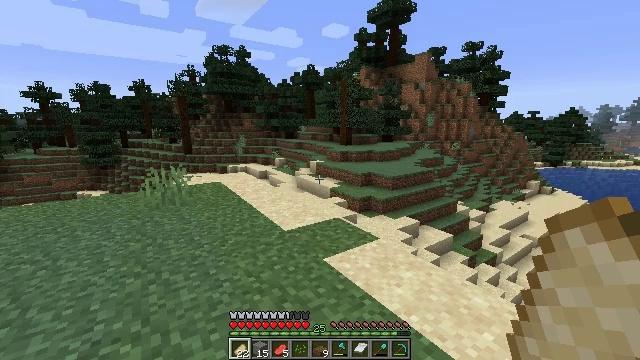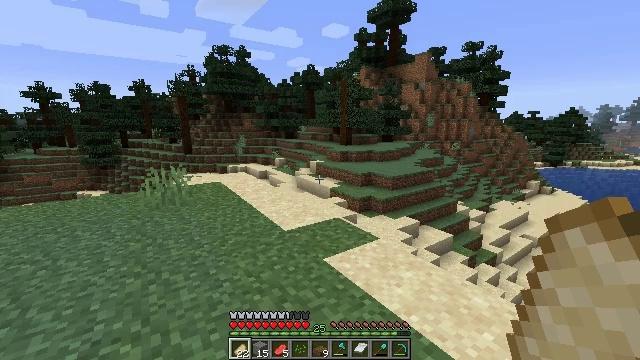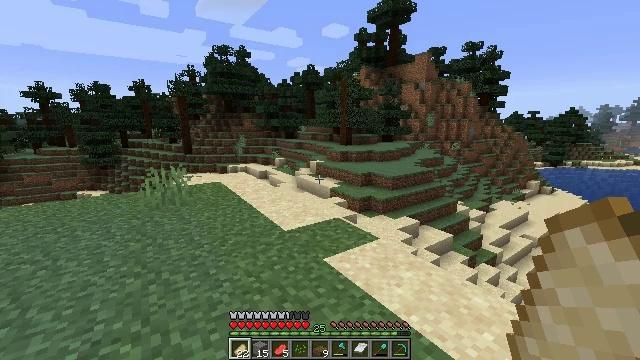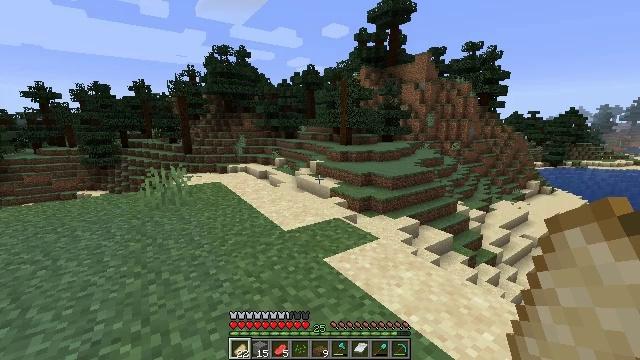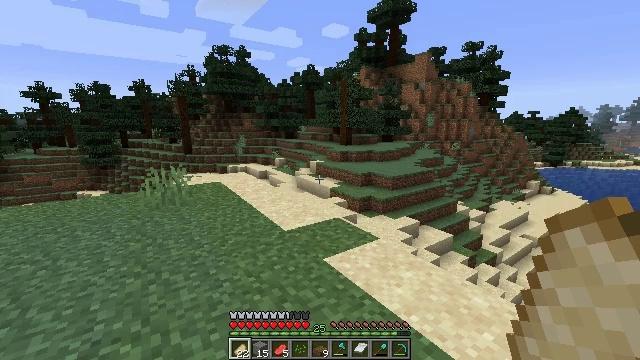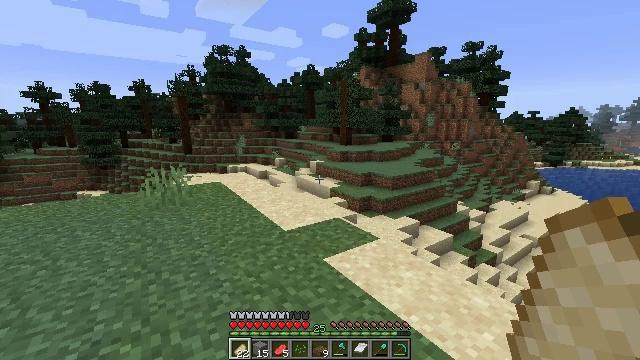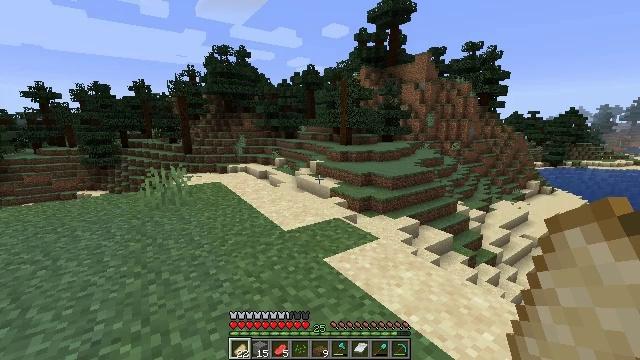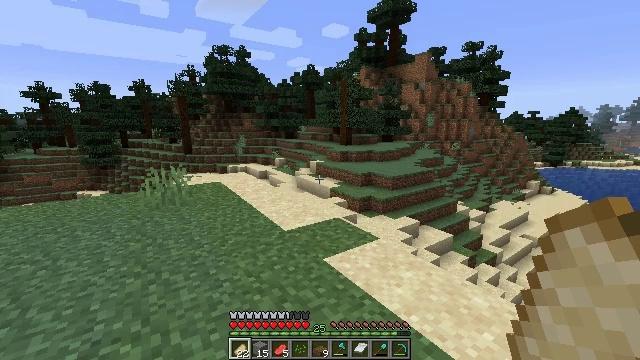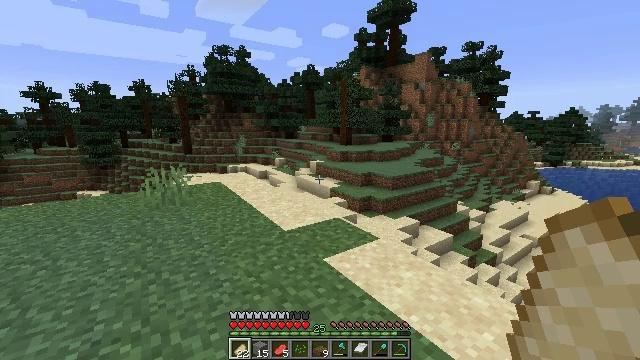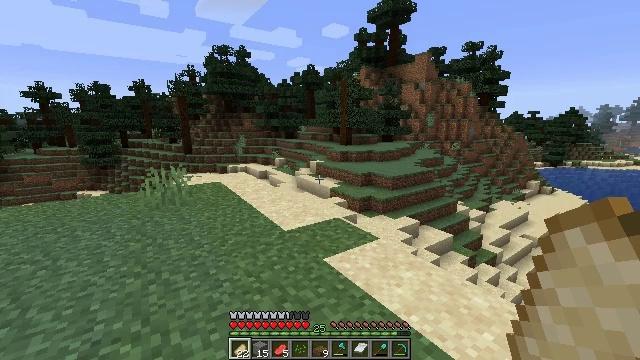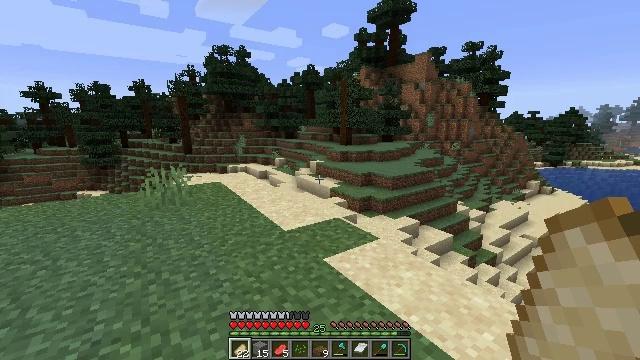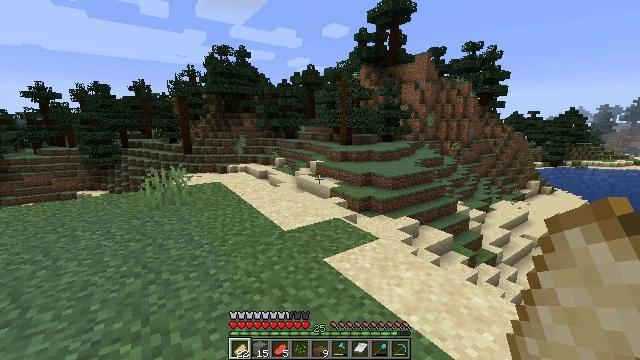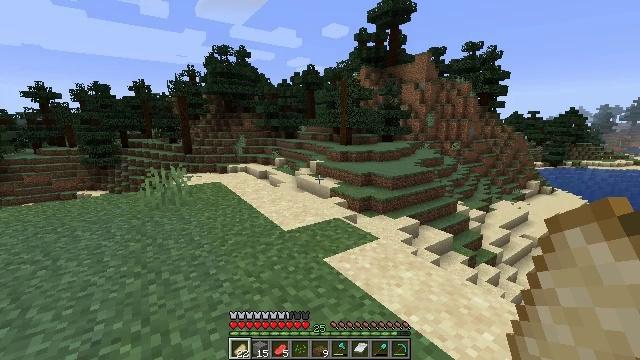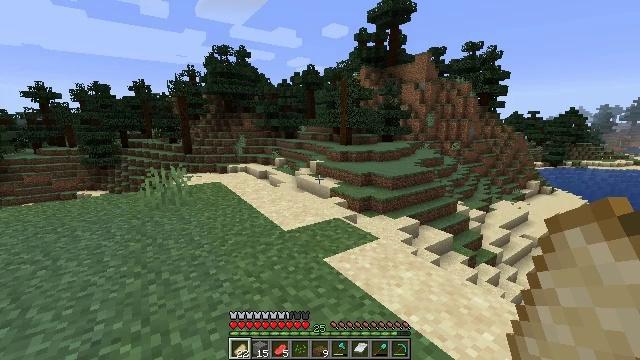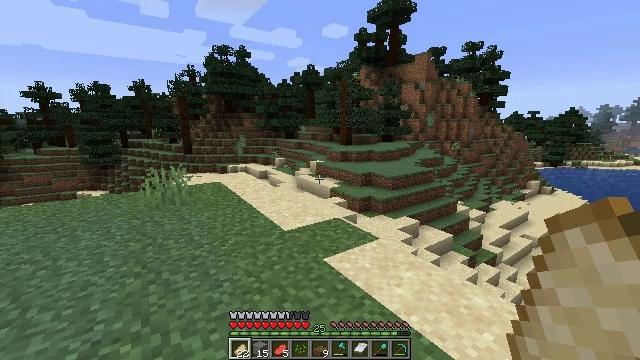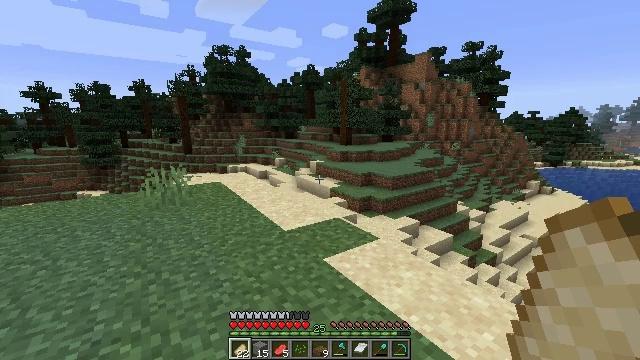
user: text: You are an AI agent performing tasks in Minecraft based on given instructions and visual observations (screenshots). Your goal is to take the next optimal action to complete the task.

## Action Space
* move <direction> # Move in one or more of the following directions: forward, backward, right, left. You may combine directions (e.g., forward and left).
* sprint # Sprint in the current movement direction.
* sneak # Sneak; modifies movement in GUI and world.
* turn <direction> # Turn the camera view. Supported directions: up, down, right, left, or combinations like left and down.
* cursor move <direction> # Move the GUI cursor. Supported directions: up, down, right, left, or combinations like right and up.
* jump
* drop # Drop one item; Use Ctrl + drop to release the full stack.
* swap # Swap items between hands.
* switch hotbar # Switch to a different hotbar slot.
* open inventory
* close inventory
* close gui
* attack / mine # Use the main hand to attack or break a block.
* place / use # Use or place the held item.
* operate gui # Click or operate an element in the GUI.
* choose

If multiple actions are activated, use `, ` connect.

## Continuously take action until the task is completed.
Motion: motion action
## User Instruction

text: Break the large fern to clear the space.
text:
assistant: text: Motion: no_op
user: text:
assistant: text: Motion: no_op
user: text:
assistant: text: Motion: no_op
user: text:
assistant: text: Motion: no_op
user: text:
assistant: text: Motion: no_op
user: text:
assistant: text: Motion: no_op
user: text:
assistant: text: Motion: no_op
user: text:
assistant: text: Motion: no_op
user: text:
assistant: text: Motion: no_op
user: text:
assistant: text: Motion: no_op
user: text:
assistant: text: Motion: no_op
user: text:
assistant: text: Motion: no_op
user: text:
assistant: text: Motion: no_op
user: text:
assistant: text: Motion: no_op
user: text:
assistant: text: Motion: no_op
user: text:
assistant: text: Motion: no_op
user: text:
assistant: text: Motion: no_op
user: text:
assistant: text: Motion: no_op
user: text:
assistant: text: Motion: no_op
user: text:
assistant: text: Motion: no_op
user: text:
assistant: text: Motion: no_op
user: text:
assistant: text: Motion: no_op
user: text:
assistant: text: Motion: no_op
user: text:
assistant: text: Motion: no_op
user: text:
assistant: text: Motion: no_op
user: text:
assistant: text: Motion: no_op
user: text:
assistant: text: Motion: no_op
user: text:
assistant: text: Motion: no_op
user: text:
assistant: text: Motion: no_op
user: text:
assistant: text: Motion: no_op